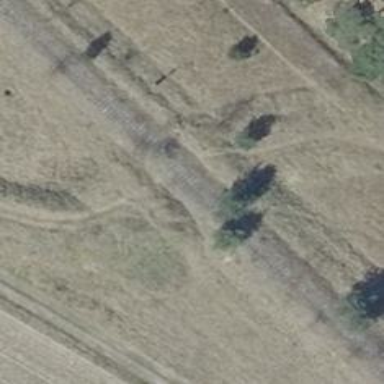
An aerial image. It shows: Abandoned railway on embankment.